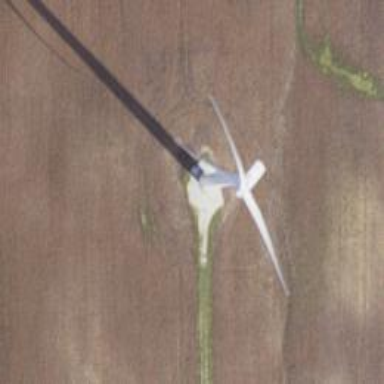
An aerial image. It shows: Wind generator using wind turbines of horizontal axis.